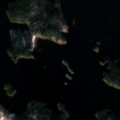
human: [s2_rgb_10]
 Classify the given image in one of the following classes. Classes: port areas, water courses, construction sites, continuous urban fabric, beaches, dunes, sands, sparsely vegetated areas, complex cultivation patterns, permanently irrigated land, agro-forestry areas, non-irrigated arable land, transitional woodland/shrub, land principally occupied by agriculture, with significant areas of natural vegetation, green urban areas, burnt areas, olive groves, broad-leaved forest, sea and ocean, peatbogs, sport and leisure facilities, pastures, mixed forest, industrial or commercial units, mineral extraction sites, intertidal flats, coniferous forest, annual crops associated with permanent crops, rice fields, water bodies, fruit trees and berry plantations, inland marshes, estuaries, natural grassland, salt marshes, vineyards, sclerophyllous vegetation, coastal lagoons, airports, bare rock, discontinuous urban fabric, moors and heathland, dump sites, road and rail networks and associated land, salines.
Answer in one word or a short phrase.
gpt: land principally occupied by agriculture, with significant areas of natural vegetation, mixed forest, water bodies